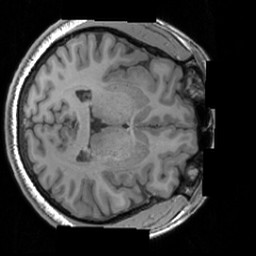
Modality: T1w
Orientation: axial
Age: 28
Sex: male
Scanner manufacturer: siemens
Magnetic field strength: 3 T
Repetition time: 1.63 s
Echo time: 0.00311 s